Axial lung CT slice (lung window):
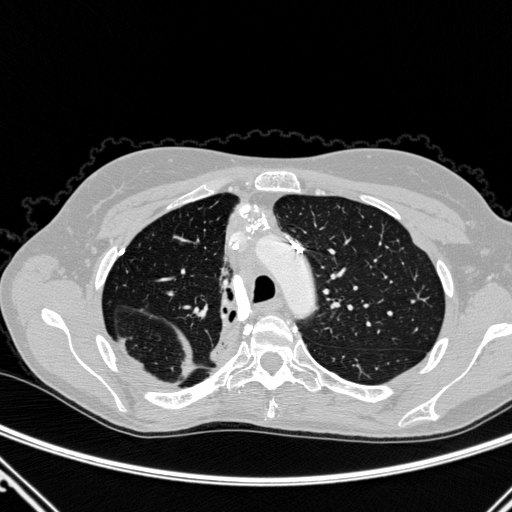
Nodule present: no